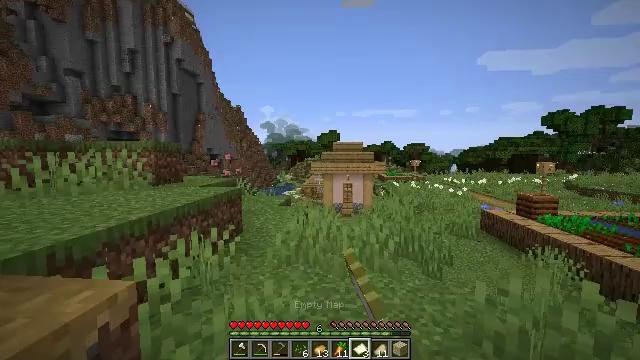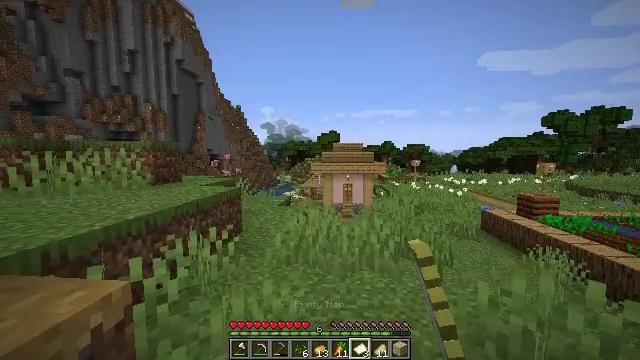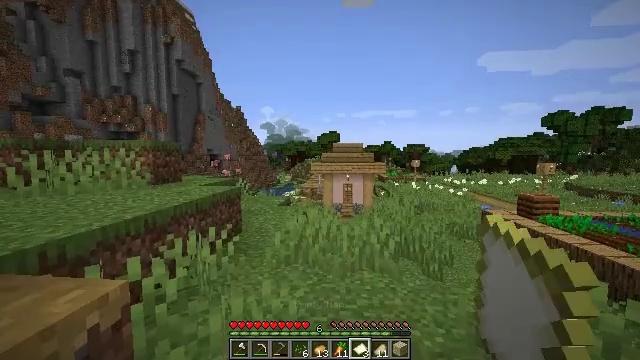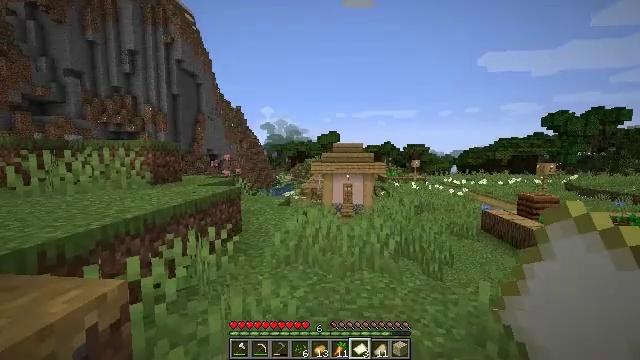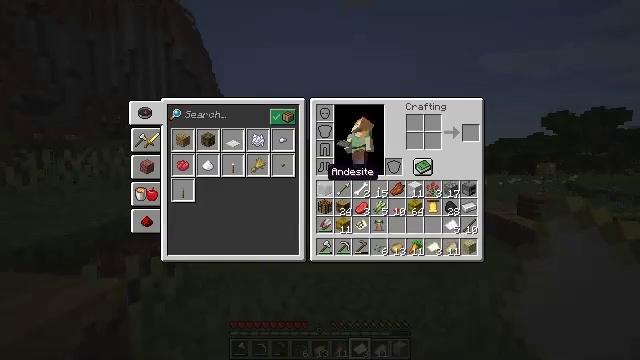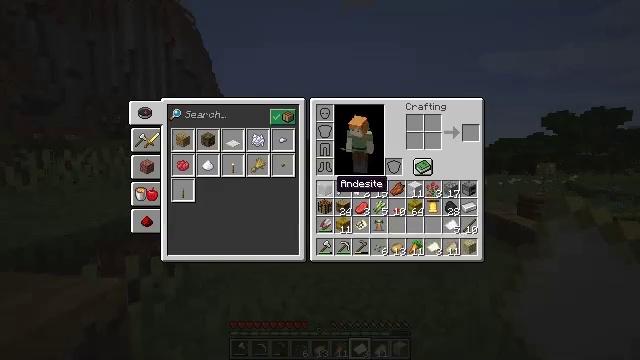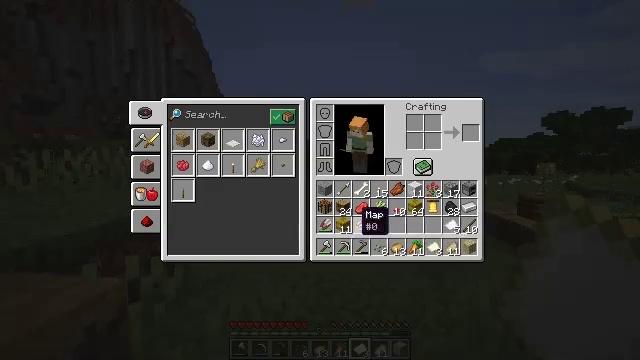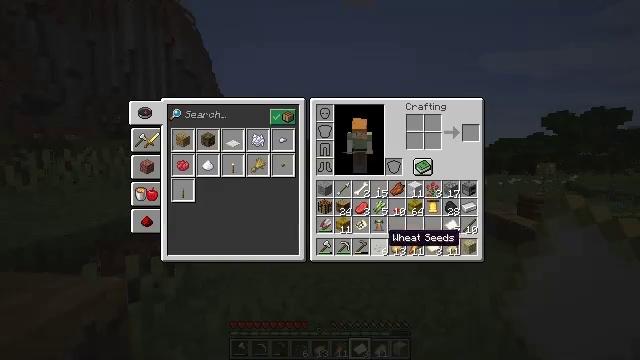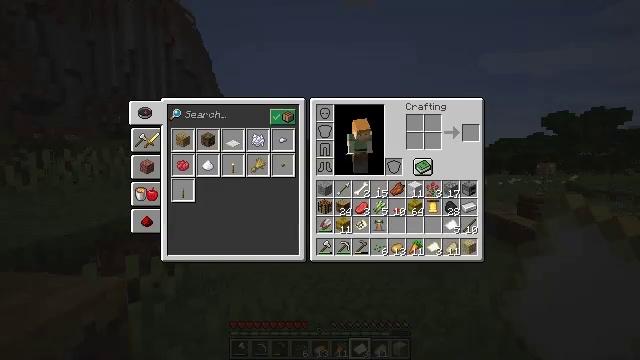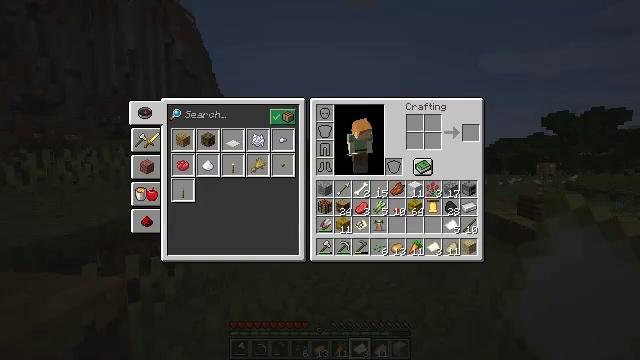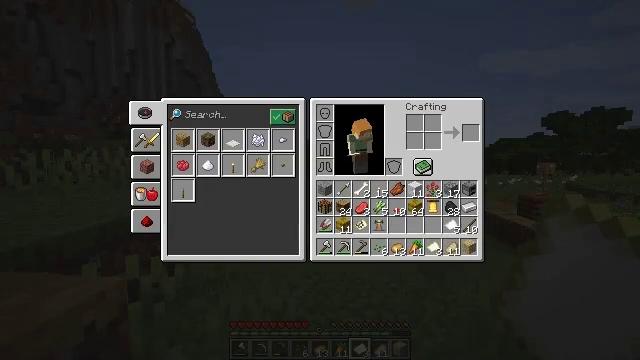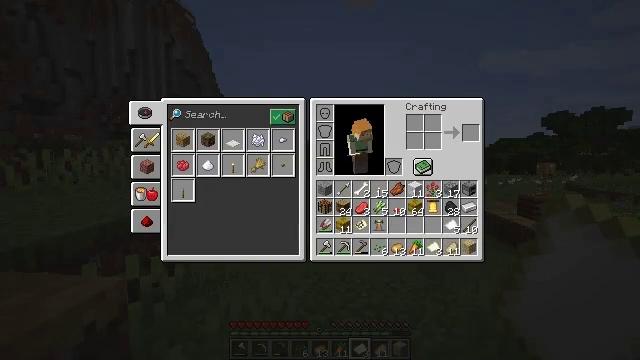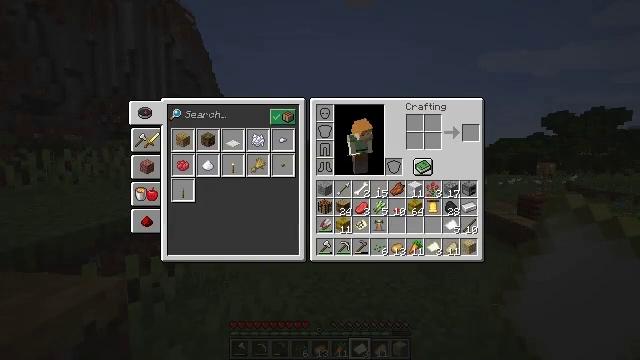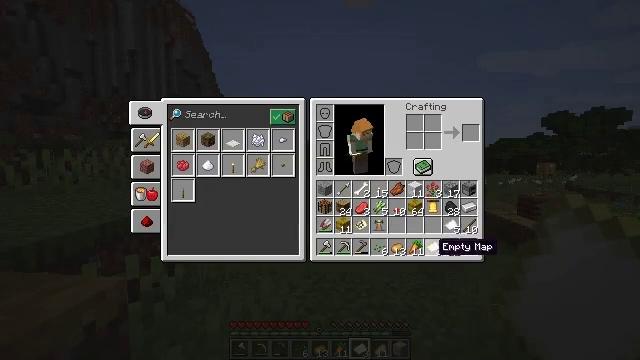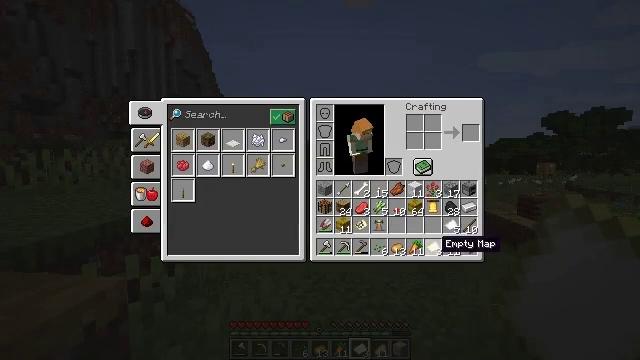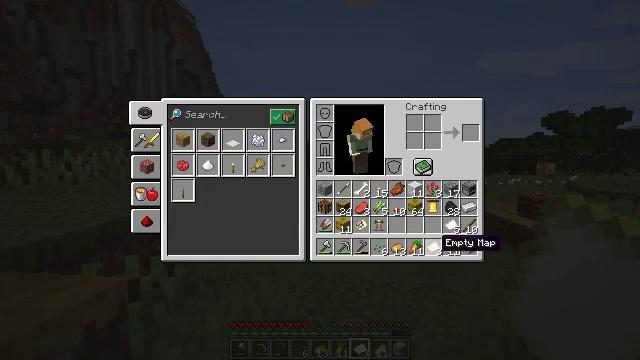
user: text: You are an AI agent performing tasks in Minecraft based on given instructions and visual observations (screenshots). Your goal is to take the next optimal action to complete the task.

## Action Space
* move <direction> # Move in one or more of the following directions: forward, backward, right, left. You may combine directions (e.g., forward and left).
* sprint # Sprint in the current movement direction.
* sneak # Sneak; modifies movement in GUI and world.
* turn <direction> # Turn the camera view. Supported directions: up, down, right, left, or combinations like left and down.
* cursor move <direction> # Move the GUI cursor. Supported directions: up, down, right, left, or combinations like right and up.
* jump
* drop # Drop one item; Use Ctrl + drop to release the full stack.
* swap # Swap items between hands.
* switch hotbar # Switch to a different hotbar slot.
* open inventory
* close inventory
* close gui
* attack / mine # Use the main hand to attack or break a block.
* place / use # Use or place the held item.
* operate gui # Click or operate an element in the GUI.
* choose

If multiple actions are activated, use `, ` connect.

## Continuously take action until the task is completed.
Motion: motion action
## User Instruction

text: Mine the cartography table.
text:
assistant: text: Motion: no_op
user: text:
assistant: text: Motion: no_op
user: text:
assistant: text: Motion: no_op
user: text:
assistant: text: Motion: open inventory
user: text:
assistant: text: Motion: cursor move right and down, open inventory
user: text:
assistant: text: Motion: cursor move right and down
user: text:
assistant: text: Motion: cursor move right and down
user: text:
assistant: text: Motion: sneak, cursor move right and down
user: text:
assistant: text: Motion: sneak
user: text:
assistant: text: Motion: sneak
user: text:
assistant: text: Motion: sneak
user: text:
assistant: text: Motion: sneak, cursor move right and up
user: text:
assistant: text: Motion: sneak
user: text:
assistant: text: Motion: sneak
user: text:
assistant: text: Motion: sneak
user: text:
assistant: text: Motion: sneak
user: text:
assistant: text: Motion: sneak, operate gui
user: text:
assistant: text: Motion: sneak, operate gui
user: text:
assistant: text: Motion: sneak
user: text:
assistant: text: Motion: sneak, cursor move left and up
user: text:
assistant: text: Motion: sneak
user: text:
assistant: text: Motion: sneak
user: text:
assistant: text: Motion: sneak, cursor move left
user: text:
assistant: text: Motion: sneak, cursor move left
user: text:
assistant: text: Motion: sneak, cursor move left
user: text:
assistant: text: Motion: sneak
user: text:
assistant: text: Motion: sneak
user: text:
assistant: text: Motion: sneak
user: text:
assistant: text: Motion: sneak, operate gui
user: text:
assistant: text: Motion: sneak, operate gui